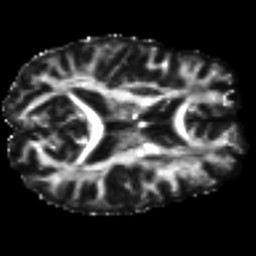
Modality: FA
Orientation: axial
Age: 31
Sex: male
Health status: ill
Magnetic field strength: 3 T
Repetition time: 8.4 s
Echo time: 0.0926 s